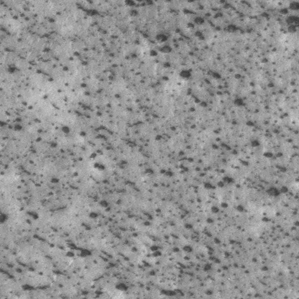
Label: frost